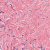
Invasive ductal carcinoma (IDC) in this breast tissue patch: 1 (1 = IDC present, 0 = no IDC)